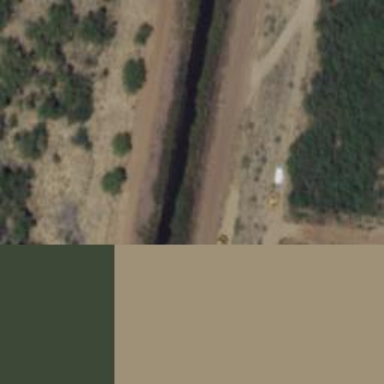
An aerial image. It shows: Track road bordered by cutline.